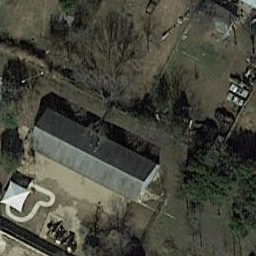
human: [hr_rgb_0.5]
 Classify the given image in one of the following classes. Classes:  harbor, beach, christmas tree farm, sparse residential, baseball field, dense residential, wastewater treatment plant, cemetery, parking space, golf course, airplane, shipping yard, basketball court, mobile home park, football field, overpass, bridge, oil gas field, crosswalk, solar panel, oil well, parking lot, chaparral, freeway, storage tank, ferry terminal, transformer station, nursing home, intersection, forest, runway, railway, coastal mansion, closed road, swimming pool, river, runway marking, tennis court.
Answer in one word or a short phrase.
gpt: sparse residential